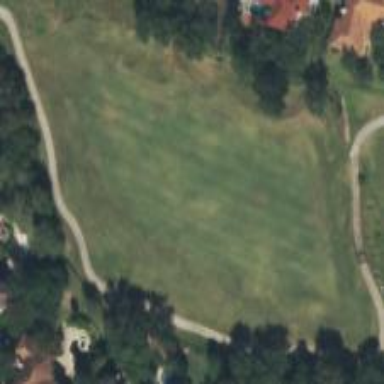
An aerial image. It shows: Golf rough area.